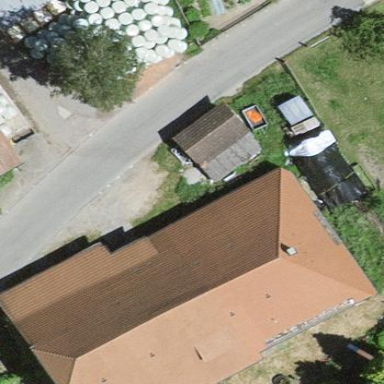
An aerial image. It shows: Farm building.